Question: I am trying to get data from an object. I have tried to get the data as a.doc._id as given below.
'''
function ab(data){alert("content is "+data.doc.id);}
'''

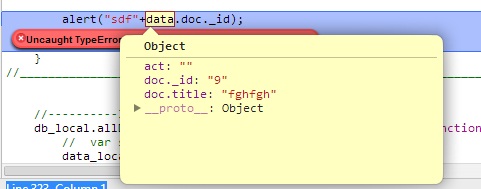
Answer: You probably need to access the property using the square bracket notation. Try -
'''
alert("sdf" + data["doc._id"]);
'''